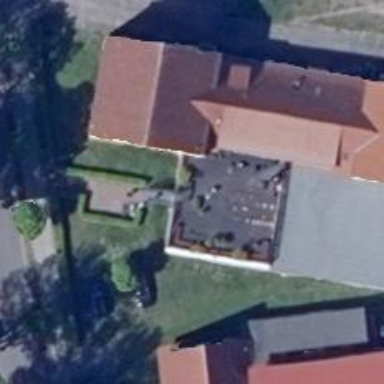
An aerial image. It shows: Pub.